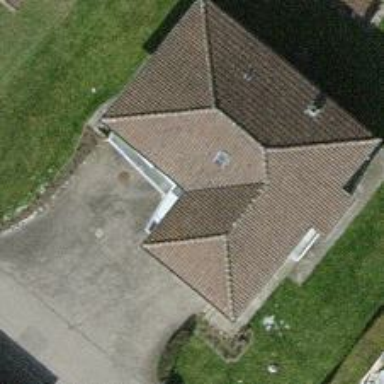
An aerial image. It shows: View of roof with edges.